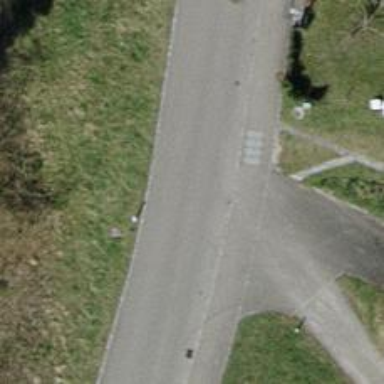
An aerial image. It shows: Asphalt road classified as tertiary.